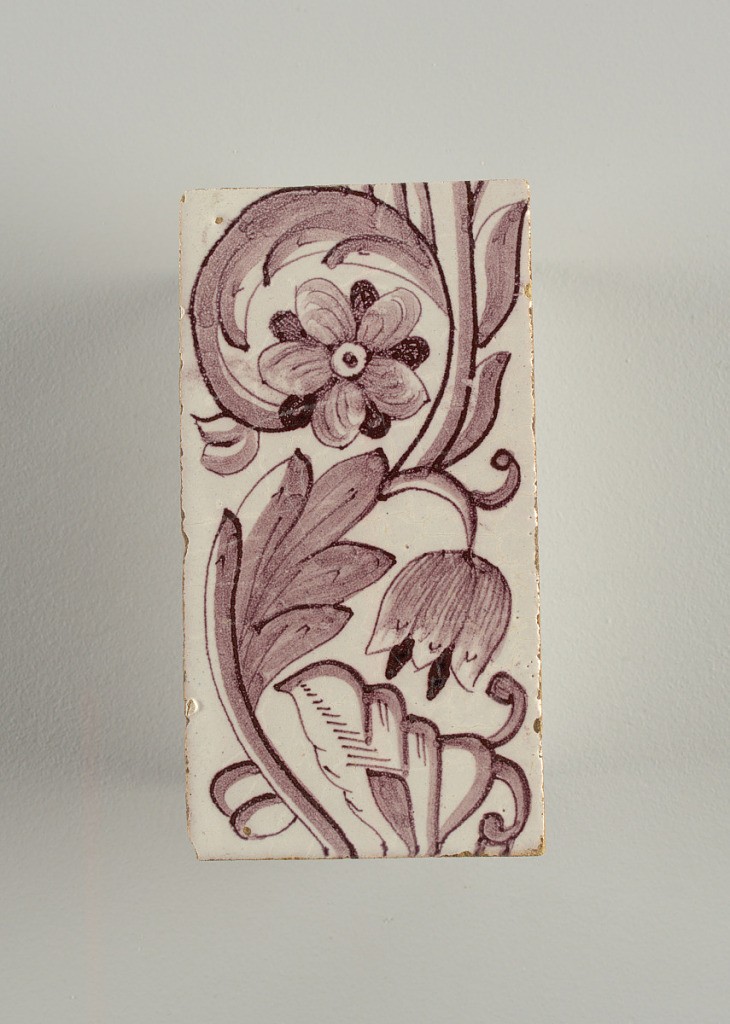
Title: Tile
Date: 18th century
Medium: Tin-enamelled earthenware
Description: Vertical rectangles. Each tile with identical pattern of two flowers and leaves on continuous scrolling stem. One flower faces the observer and the other is in profile. Manganese violet on white ground.